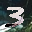
Label: 3